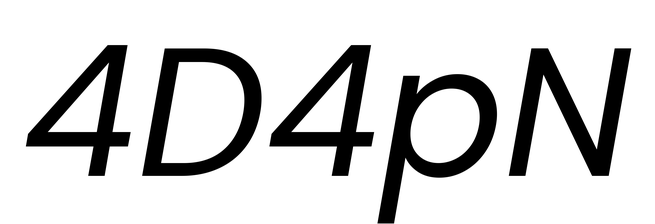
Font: Poppins-Italic